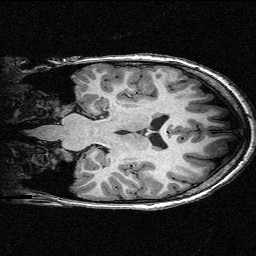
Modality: T1w
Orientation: coronal
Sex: female
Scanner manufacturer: siemens
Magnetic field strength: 3 T
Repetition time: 2.3 s
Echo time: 0.00336 s